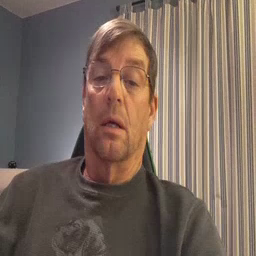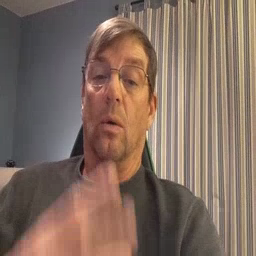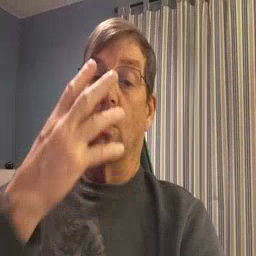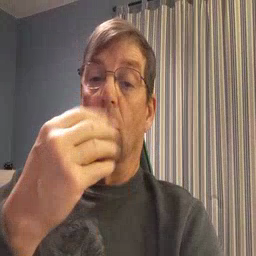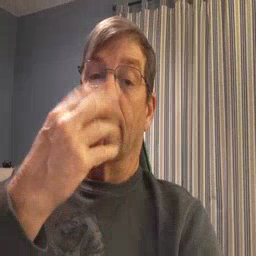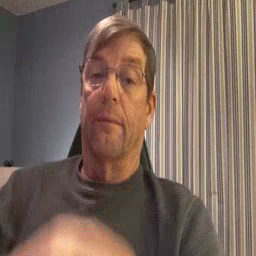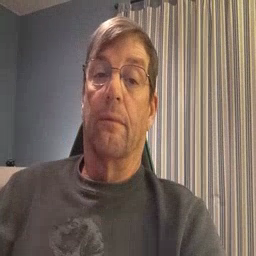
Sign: wolf